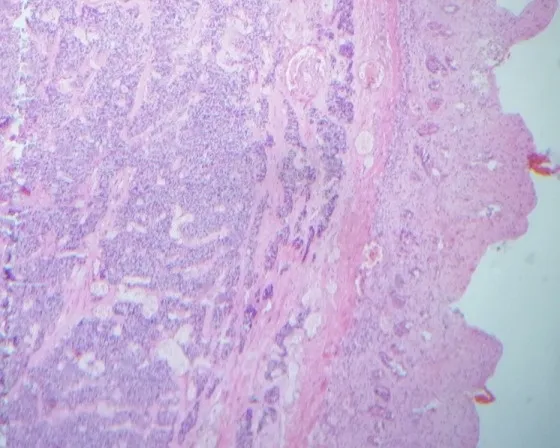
Neuroendocrine tumor of the small bowel showing necrotic wall with hemalun eosin (magnificationx100).
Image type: pathology (h&e)